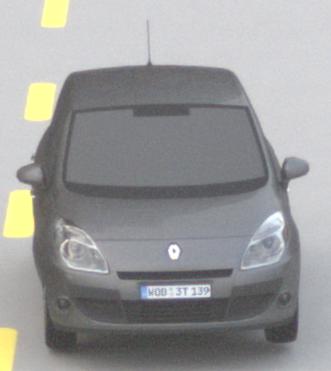
Make: Renault
Model: Scénic 1.6 16V 110
Detailed model: Scénic (III)
Model produced from: 2009/06
Model produced until: 2010/08
Doors: 5
Color: gray
Road condition: dry road
Daytime: morning or afternoon
Contrast: low contrast